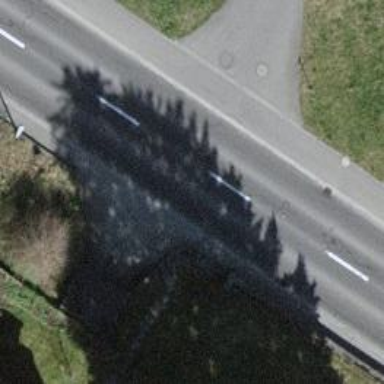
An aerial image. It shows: Tertiary road with asphalt surface.